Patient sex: F
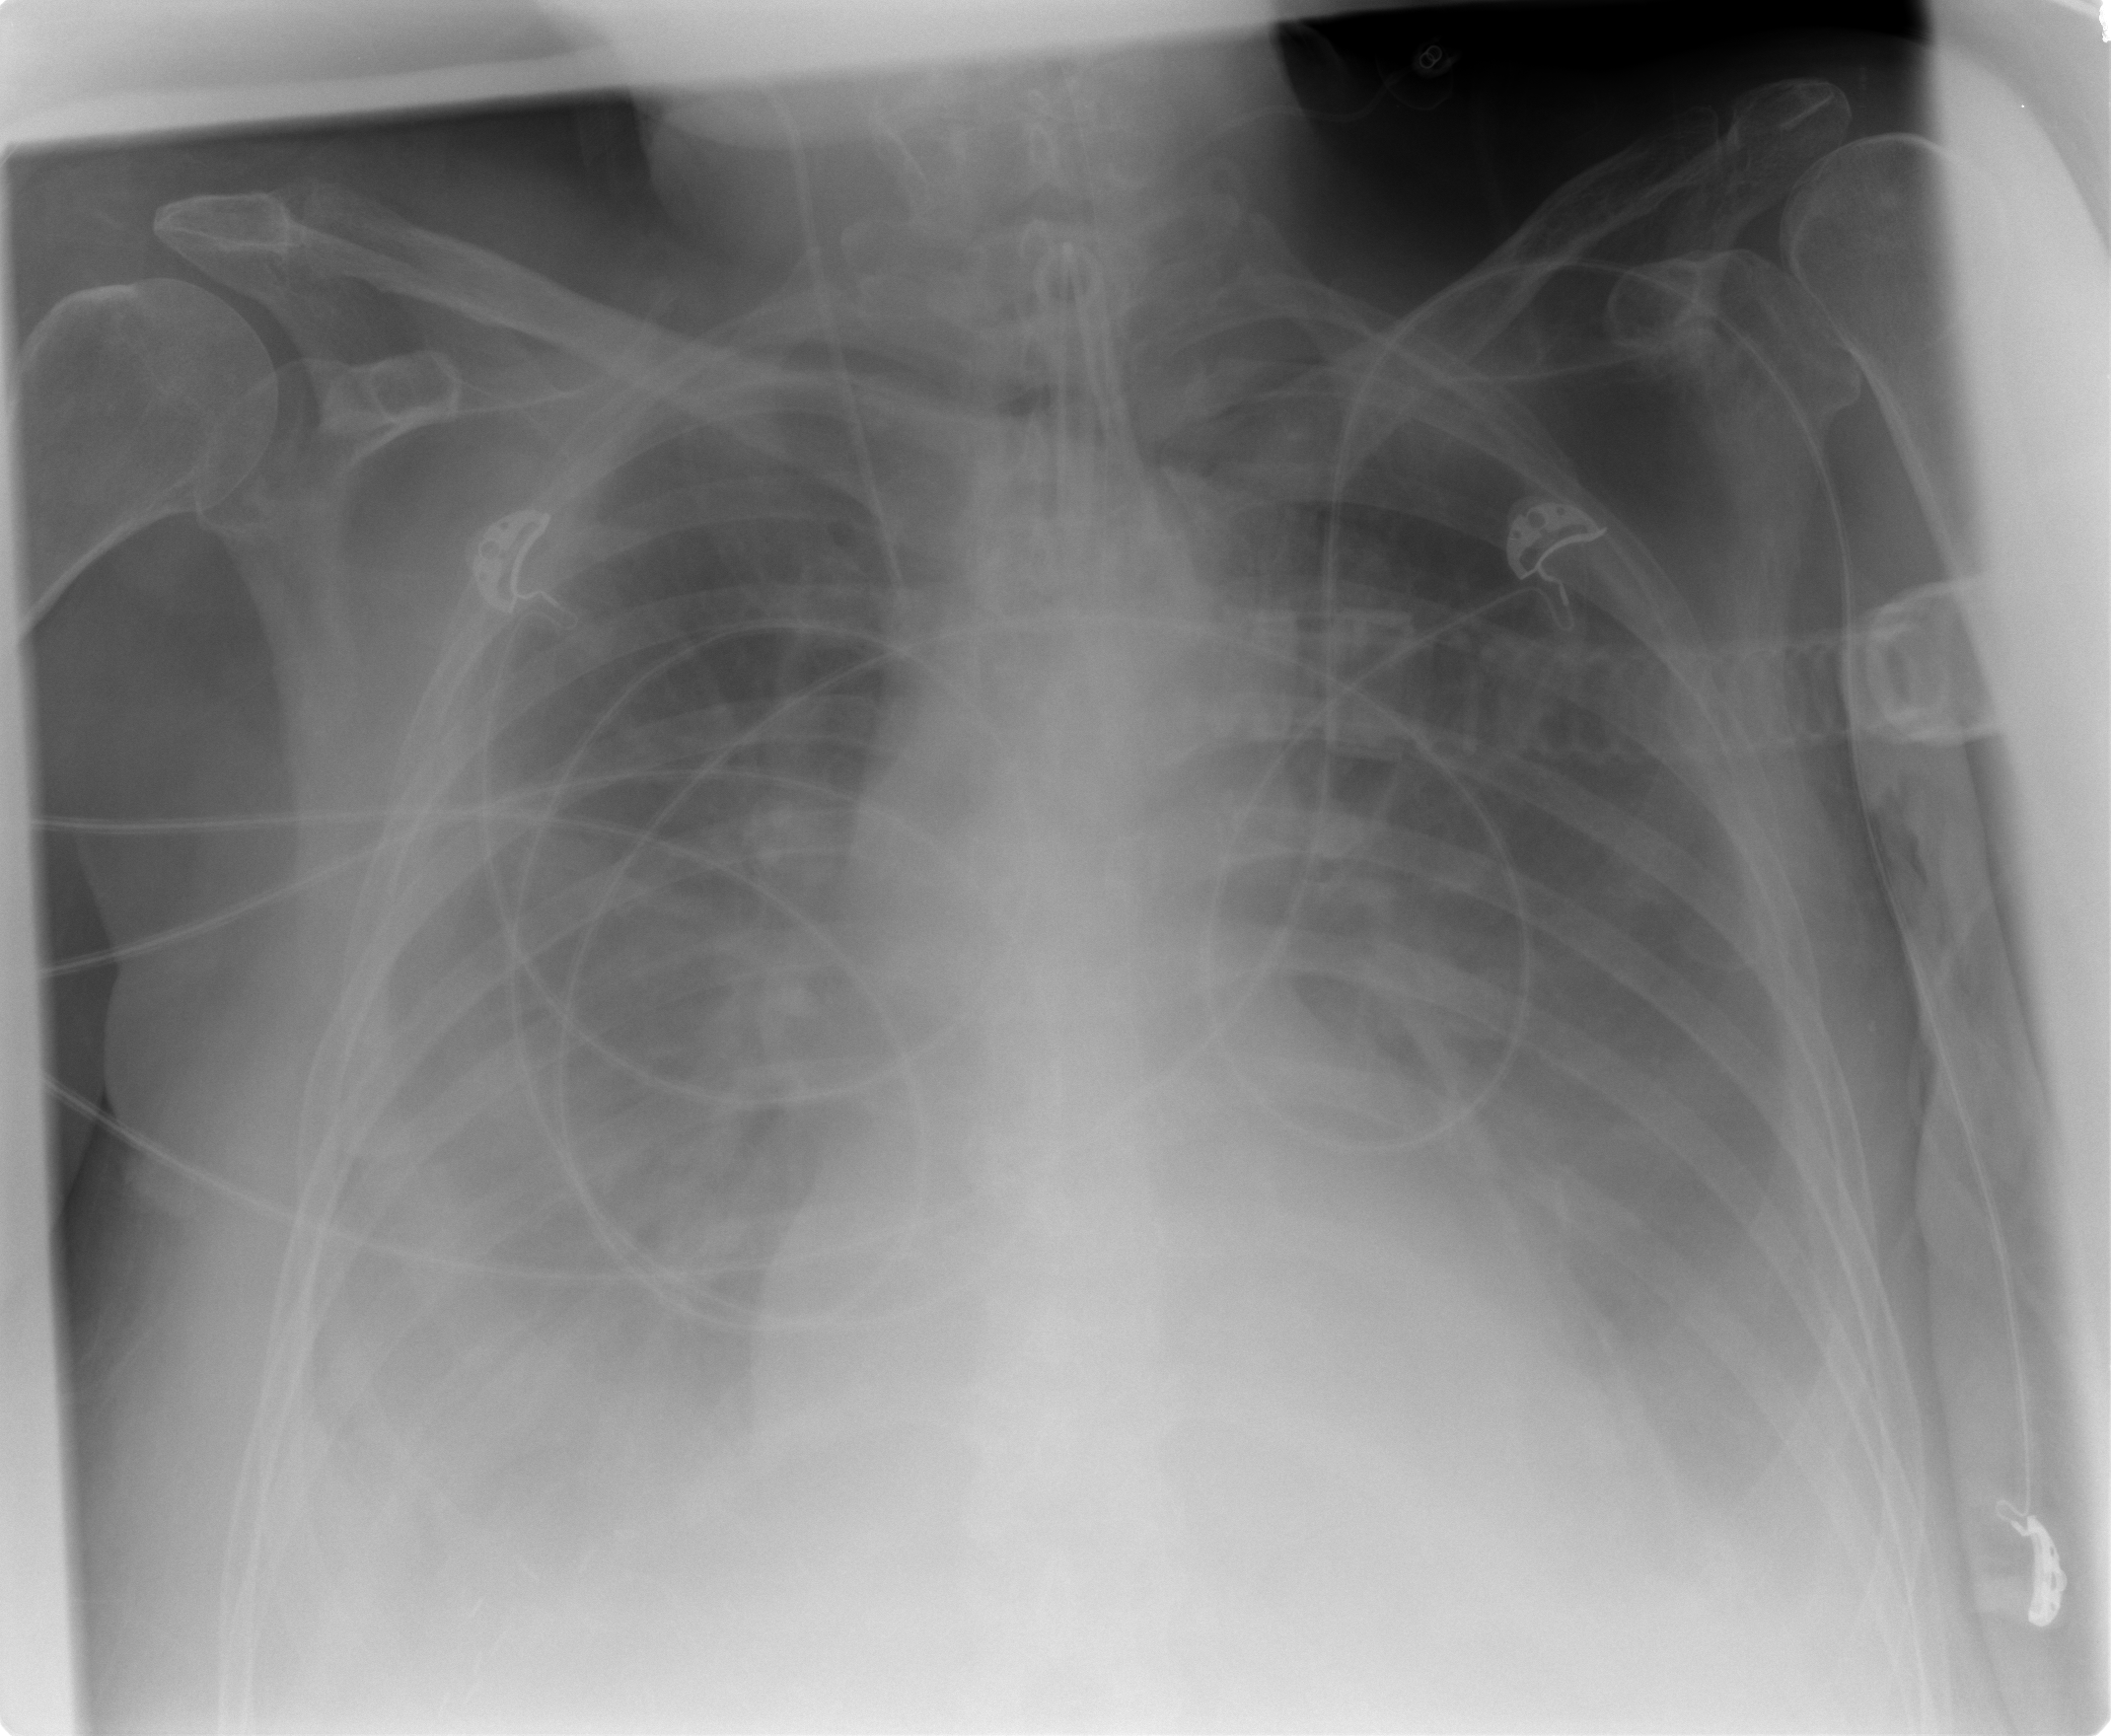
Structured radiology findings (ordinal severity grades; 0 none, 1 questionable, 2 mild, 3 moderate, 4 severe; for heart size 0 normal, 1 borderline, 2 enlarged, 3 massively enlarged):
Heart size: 0
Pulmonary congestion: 2
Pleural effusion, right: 3
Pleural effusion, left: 3
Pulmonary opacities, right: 0
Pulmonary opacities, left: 0
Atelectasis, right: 2
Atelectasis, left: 2